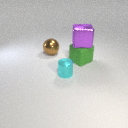
large brown metal sphere behind small cyan metal cylinder